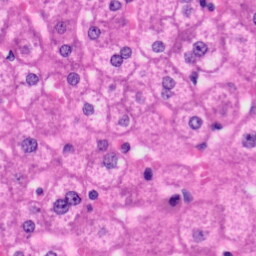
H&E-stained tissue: Liver